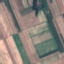
Land use / land cover: AnnualCrop